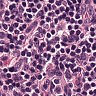
Metastatic tissue present: no